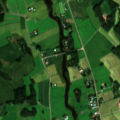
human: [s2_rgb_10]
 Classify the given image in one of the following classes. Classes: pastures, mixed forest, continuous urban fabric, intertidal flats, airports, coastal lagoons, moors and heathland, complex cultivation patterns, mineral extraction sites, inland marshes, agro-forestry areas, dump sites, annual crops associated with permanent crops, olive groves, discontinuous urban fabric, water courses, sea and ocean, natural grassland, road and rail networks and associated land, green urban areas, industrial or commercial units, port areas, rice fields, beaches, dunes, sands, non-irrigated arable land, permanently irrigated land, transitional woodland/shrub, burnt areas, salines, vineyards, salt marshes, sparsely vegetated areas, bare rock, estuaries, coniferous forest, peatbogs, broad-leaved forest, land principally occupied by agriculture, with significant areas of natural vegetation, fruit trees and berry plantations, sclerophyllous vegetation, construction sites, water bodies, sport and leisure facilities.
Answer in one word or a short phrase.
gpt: non-irrigated arable land, land principally occupied by agriculture, with significant areas of natural vegetation, coniferous forest, mixed forest